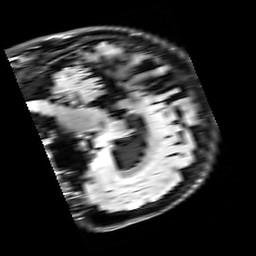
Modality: FLAIR
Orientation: sagittal
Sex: male
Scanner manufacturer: siemens
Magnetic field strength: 3 T
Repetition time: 10 s
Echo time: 0.09 s